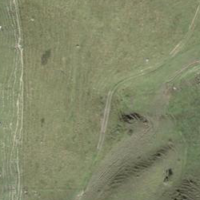
EUNIS habitat code: 23
Species observed at this site:
Caltha palustris